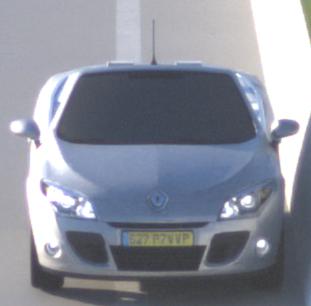
Make: Renault
Model: Mégane Coupé-Cabriolet 1.6 16V 110
Detailed model: Mégane (III) Coupé-Cabriolet
Model produced from: 2010/06
Model produced until: 2013/03
Doors: 2
Color: white
Road condition: dry road
Daytime: morning or afternoon
Contrast: high contrast